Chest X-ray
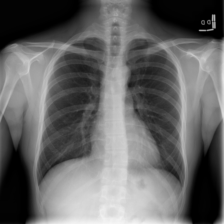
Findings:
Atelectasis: negative
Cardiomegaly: negative
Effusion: negative
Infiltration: negative
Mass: negative
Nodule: negative
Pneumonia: negative
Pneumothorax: negative
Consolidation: negative
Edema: negative
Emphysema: negative
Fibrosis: negative
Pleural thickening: negative
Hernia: negative